Field crop: tomato
Growth stage: 2
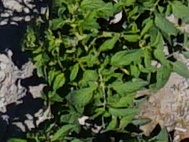
Species: tomato